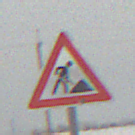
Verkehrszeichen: Arbeitsstelle
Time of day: MorningAfternoon
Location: Outdoor (Nature)
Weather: Overcast
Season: Winter
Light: Natural